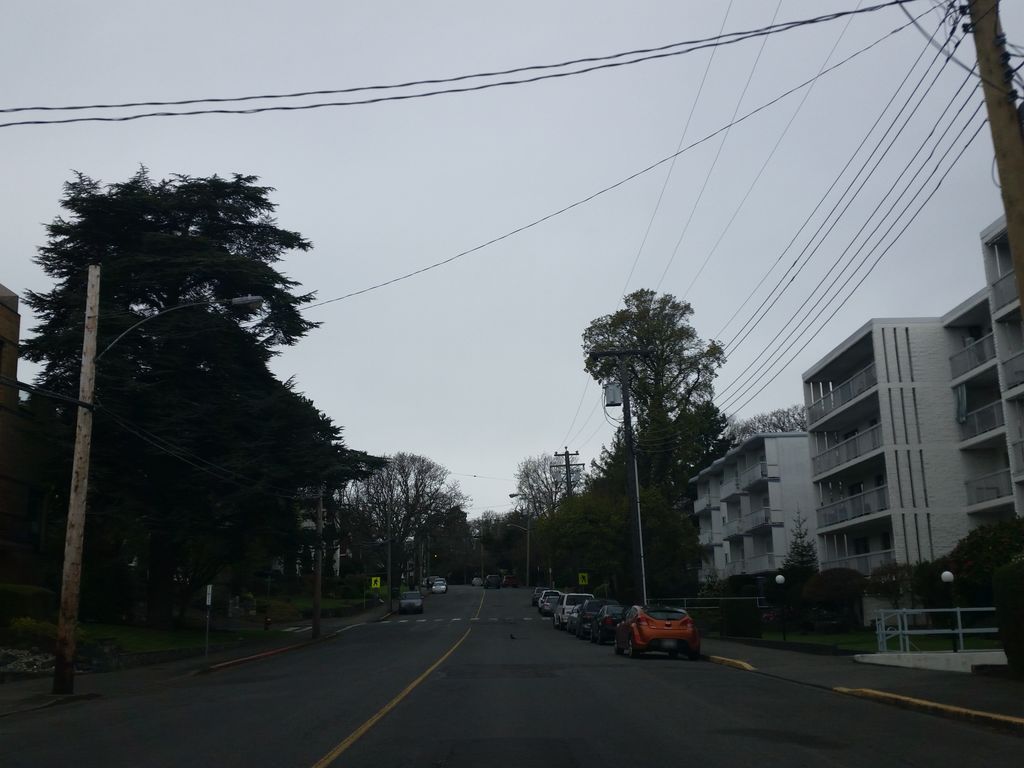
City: victoria